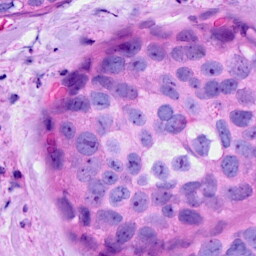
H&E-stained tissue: Breast